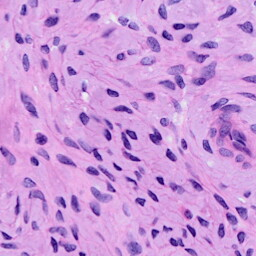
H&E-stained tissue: Cervix